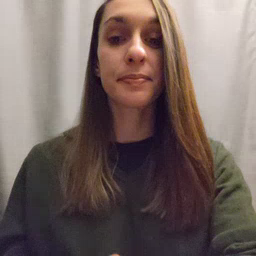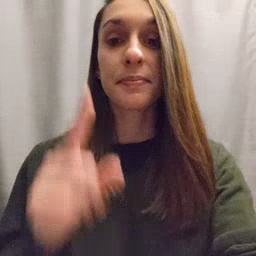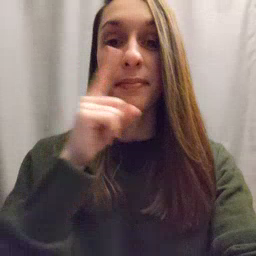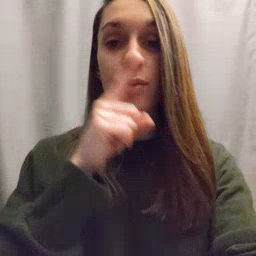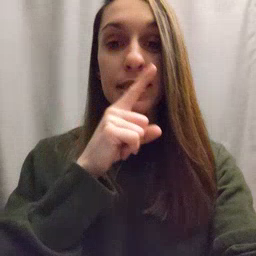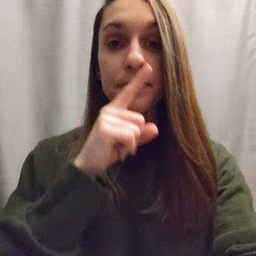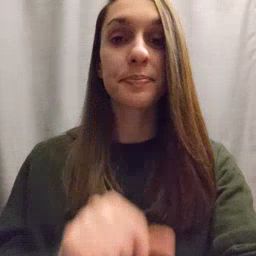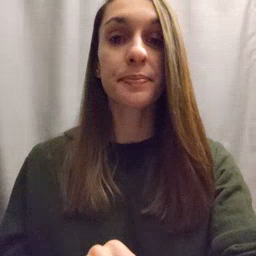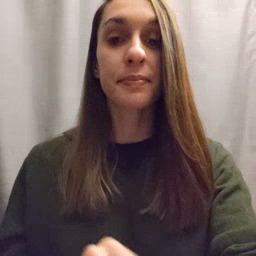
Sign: mouse